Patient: sex F, age 83
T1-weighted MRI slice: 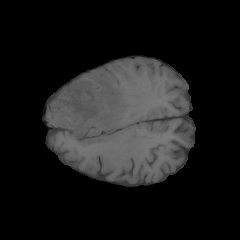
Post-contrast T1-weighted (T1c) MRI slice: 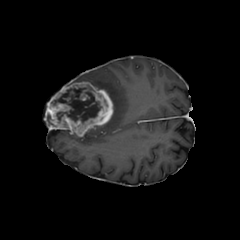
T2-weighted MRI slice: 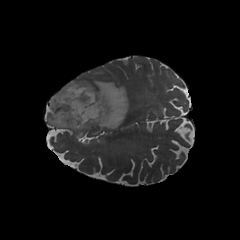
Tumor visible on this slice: yes
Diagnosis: Glioblastoma, IDH-wildtype
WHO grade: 4